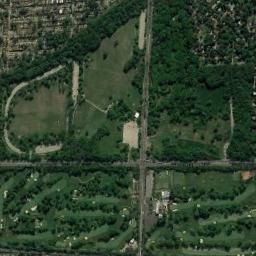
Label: golf_course